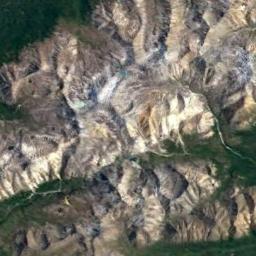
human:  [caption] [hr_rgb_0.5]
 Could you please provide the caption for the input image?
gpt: The snow berg is consist of green plants,Bare land and white snow .

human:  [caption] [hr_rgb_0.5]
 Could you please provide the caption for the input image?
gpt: White, Brown, And green transitions from the peaks to the bottom of the peaks in the Snow Mountain Range .

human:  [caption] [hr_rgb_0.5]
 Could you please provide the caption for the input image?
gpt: The snowberg is partly covered with snow and ice and the color of the mountain is brown .

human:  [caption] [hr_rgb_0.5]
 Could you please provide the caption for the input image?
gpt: The snowberg is covered with snow .

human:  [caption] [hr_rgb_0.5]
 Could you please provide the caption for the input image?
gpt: There are some snow on the snowberg .